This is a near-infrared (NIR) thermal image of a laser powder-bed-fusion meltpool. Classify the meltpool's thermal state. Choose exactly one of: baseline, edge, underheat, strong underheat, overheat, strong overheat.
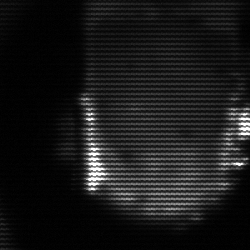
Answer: baseline